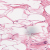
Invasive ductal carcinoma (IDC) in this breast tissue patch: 0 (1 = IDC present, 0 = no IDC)